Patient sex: F
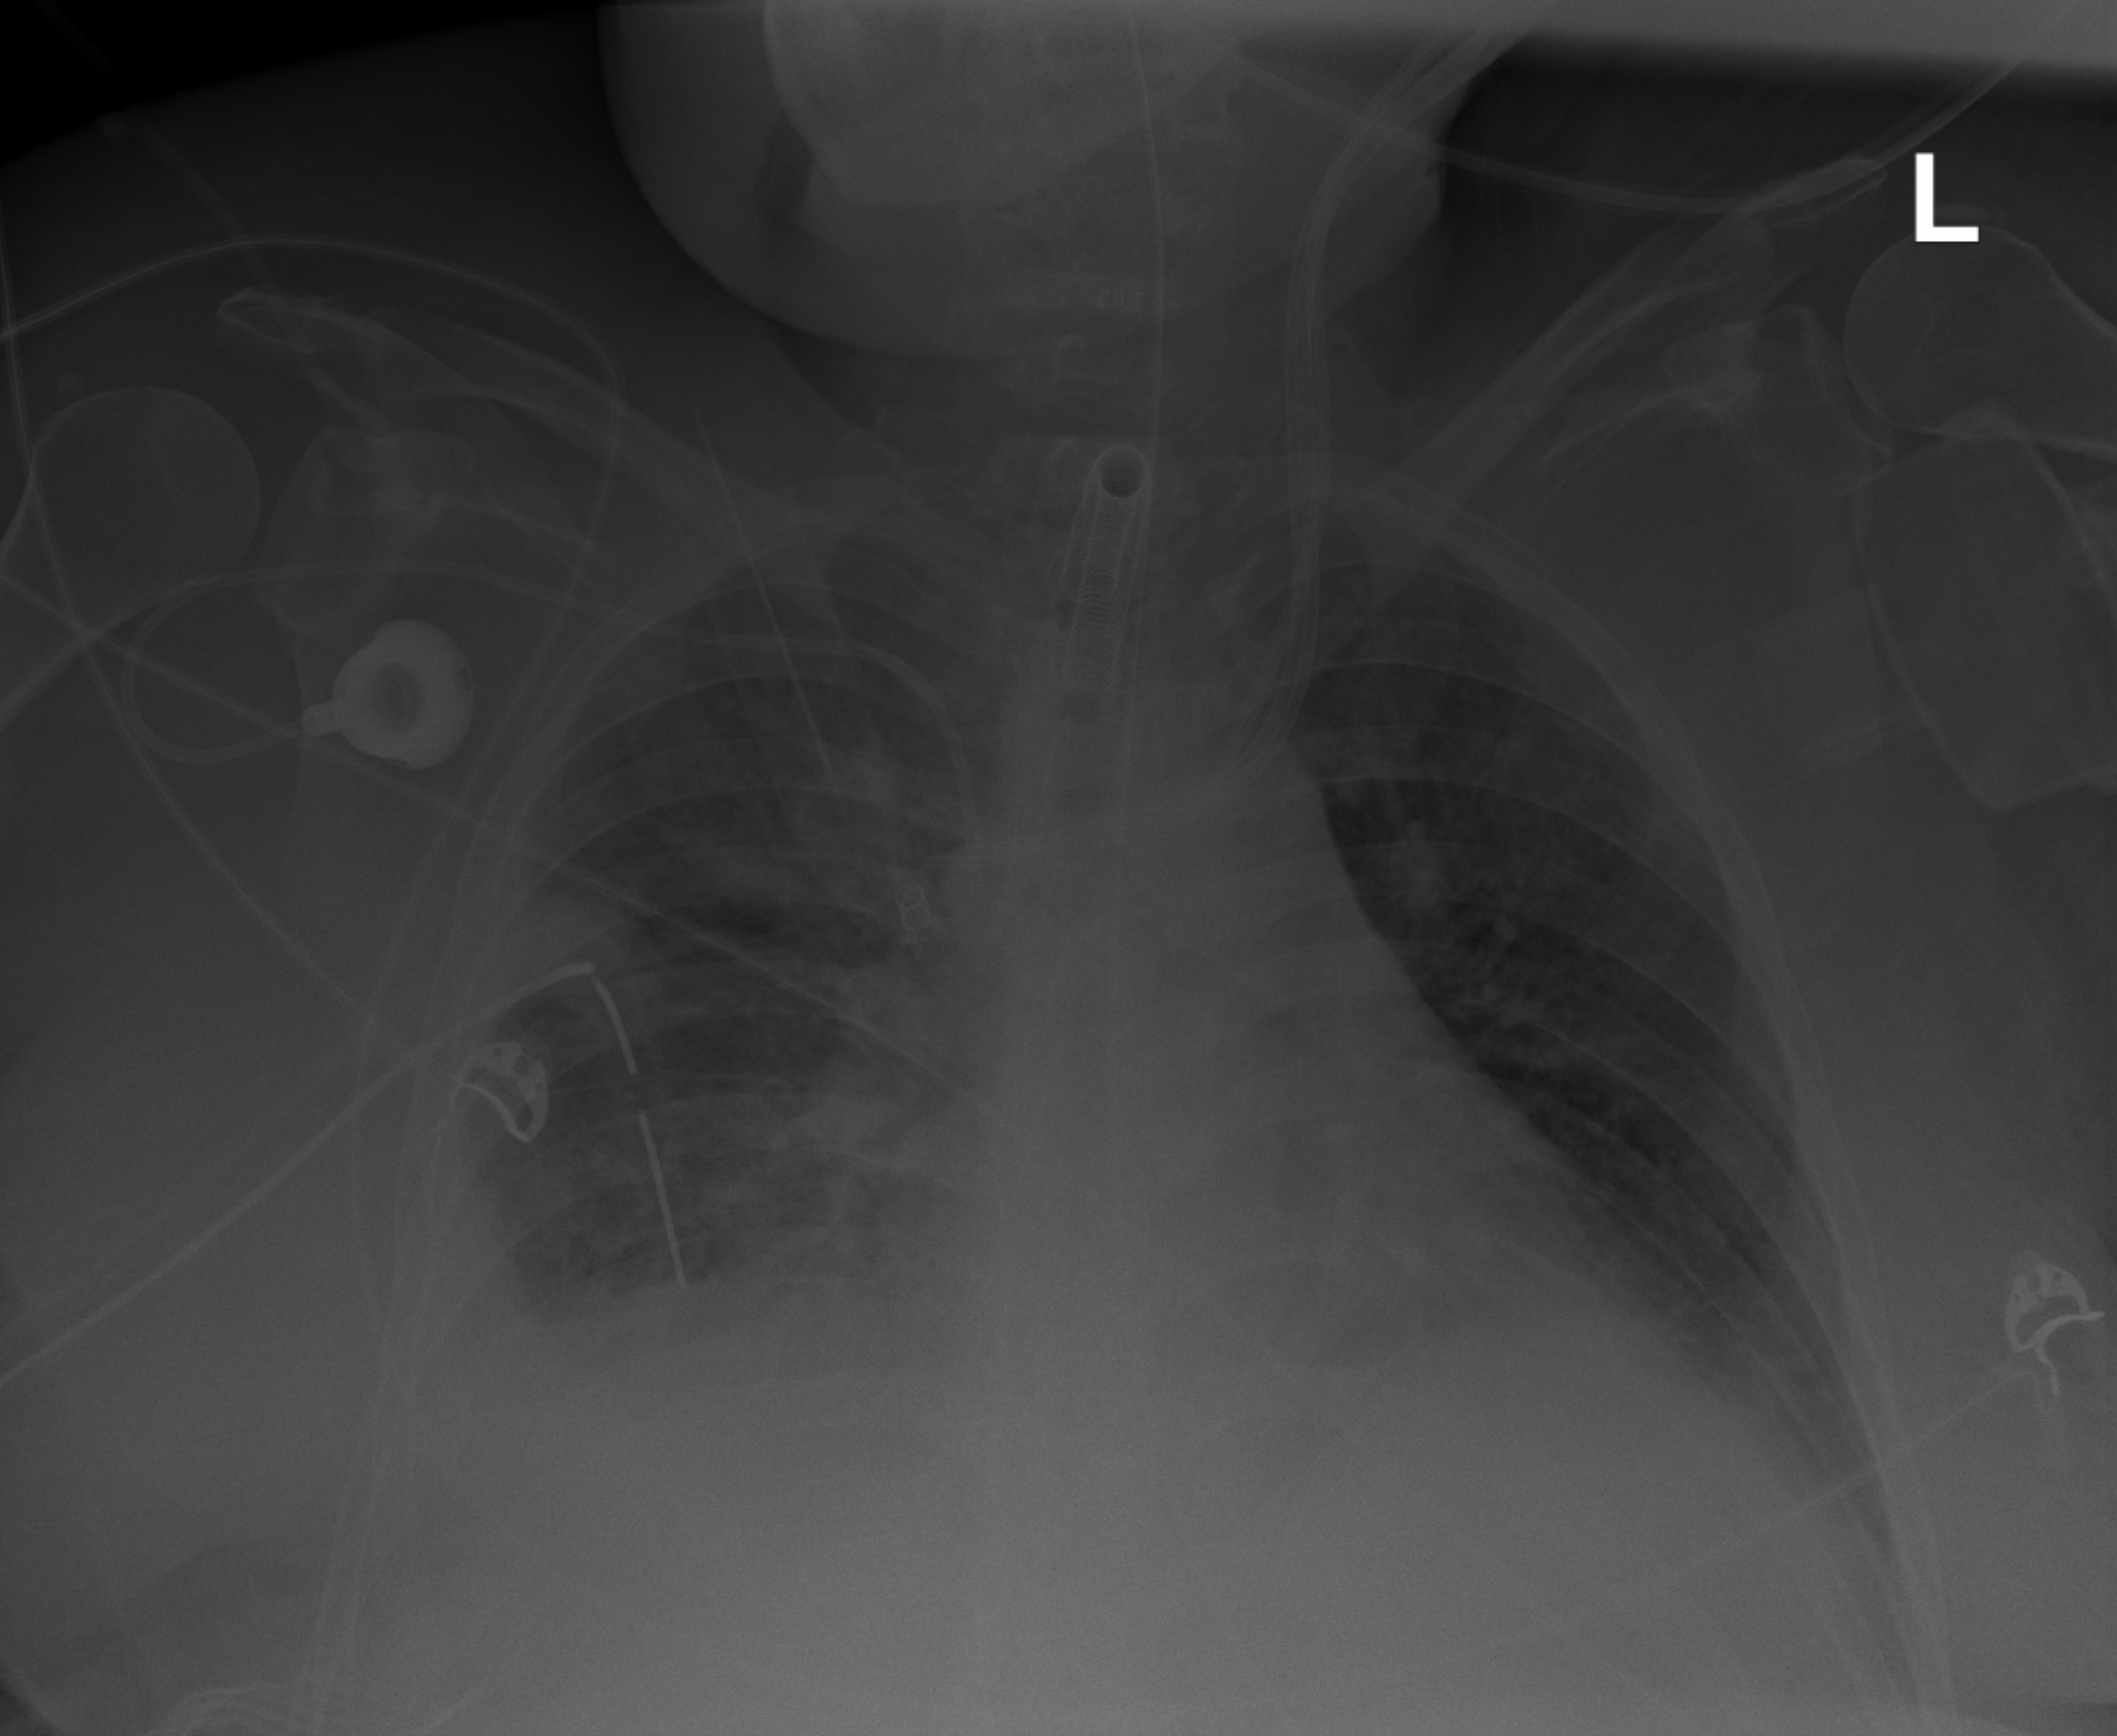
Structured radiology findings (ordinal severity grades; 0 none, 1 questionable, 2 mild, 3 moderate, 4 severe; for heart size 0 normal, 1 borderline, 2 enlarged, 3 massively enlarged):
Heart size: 1
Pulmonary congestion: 2
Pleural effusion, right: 3
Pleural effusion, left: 2
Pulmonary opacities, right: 2
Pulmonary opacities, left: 2
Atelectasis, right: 3
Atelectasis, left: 2